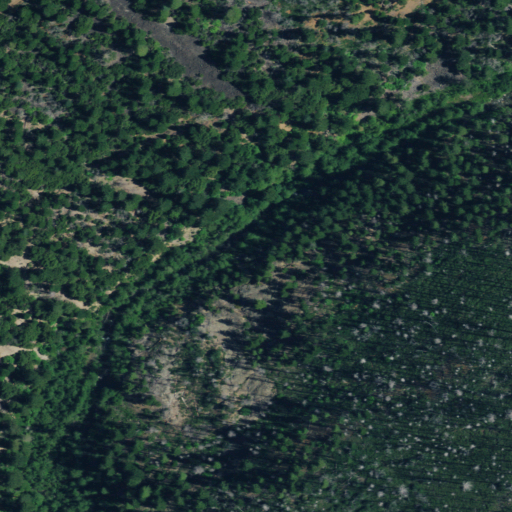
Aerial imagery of bar in California named Meeker Bar containing evergreen forest, shrub, and open development